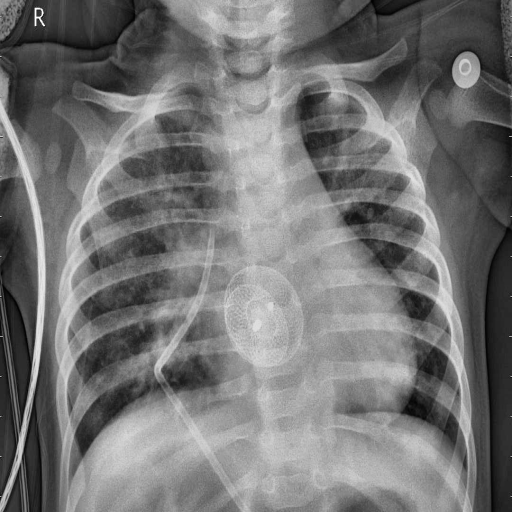
Finding: PNEUMONIA